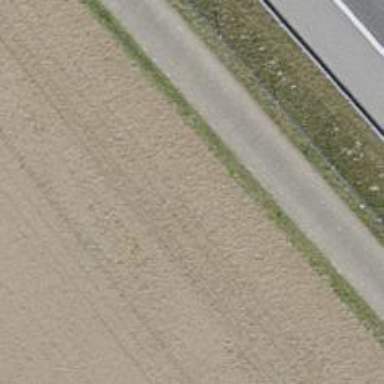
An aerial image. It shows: Well-maintained track road of grade 1.